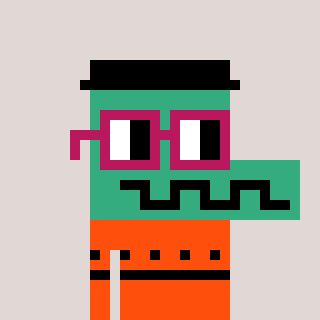
a pixel art character with square dark red glasses, a crocodile-shaped head and a orange-colored body on a warm background